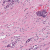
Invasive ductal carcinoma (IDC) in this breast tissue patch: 1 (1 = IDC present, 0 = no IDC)